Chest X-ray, PA view. Patient: 27 years old, sex M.
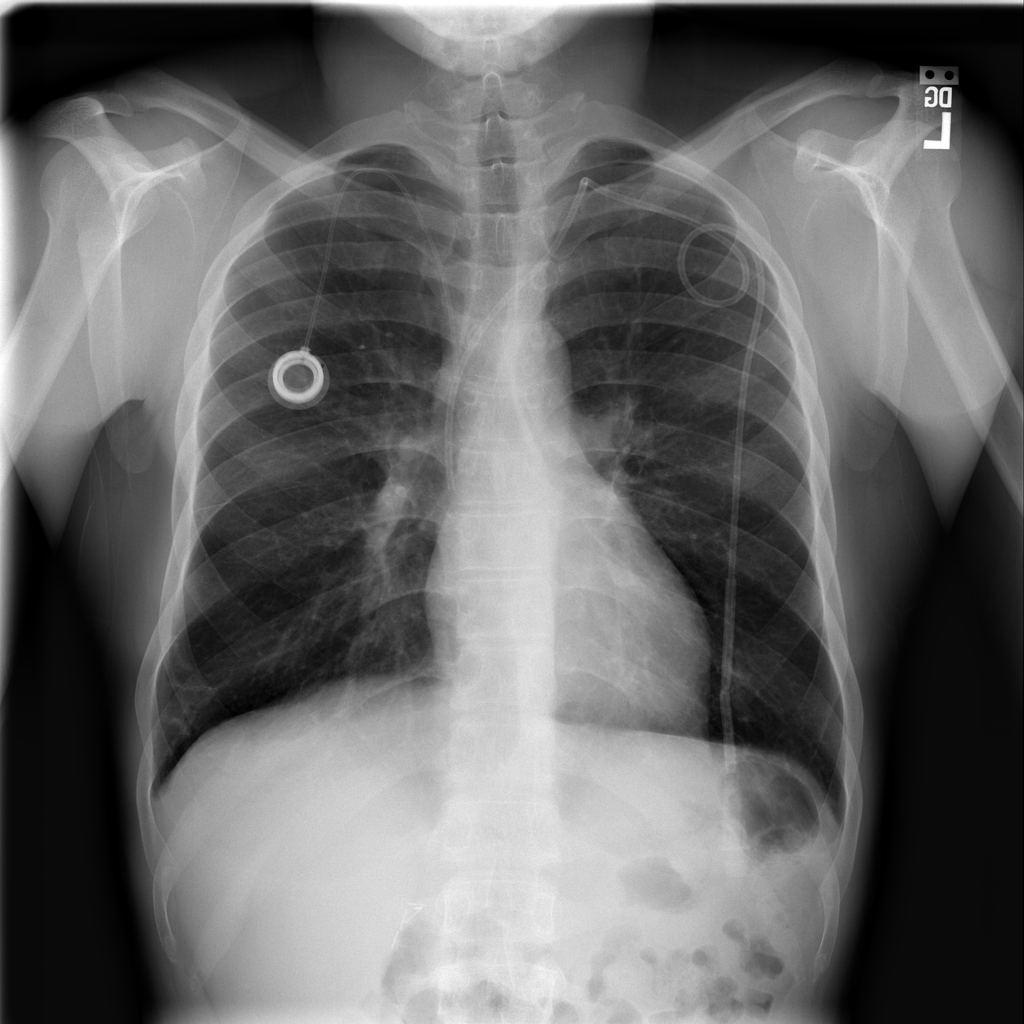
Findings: No Finding